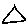
Label: triangle